Question: Im very new to javascript and still very much learning. I'm trying to change the text and image in a div based on a users selection from a dropdown.
I can get the image to change or the text to change but can not get both to change. If someone can point me in the right direction and tell me where am I going wrong in my code, it would be greatly appreciated. Code follows:
'''
function swapImage(){
var image = document.getElementById("imageToSwap");
var dropd = document.getElementById("swapImg");
image.src = dropd.value;
var model = document.getElementById("model");
var heading = document.getElementById("heading3");
var textGrey = document.getElementById("textGrey");
var textGrey2 = document.getElementById("textGrey2");
if(dropd.value == "images/1.jpg"){
model.innerHTML = "A4";
heading.innerHTML="This text matches A4 model";
textGrey.innerHTML="kjhkjh we ewf kjikjkj we";
textGrey2.innerHTML="hf efjkj efe edeeeeejm dff";
return false;
}
else if (dropd.value == "images/2.jpg"){
model.innerHTML = "A6";
heading.innerHTML ="This text matches A6 model";
textGrey.innerHTML ="xxx xxxxx xxxxx xxxx";
textGrey2.innerHTML="yy yyyy yyyy yy";
return false;
}
else if (dropd.value =="images/3.jpg"){
model.innerHTML = "A8";
heading.innerHTML ="This text matches the A8 model";
textGrey.innerHTML ="zzzz zzzzz";
textGrey2.innerHTML="pppp ppp pp p p";
return false;
}
}
'''
'''
<div id="carbox">
<h2 id="model" class="model">A6
<img id="imageToSwap" src="images/3.jpg" width="544" height="203" style="margin-left:275px; margin-top:-82px" />
</h2>
<div id="carbox-bottom">
<h3 id="heading3" class="heading3">Loren ipsum dolor sit ame</h3>
<p id="textGrey" class="textGrey">Coisteahi fwior he qvbsi dolo wetiuyy thuoi loren ipsum dolar </p>
<p id="textGrey2" class="textGrey2">Coisteahi fwior he qvbsi dolo</p>
</div>
</div>
<!--End carbox-->
'''
'''
<select id="swapImg" name="model" class="modelSelect" onchange="swapImage()" >
<option value="images/1.jpg">A4</option>
<option value="images/2.jpg" selected="selected">A6</option>
<option value="images/3.jpg">A8</option>
</select>
'''

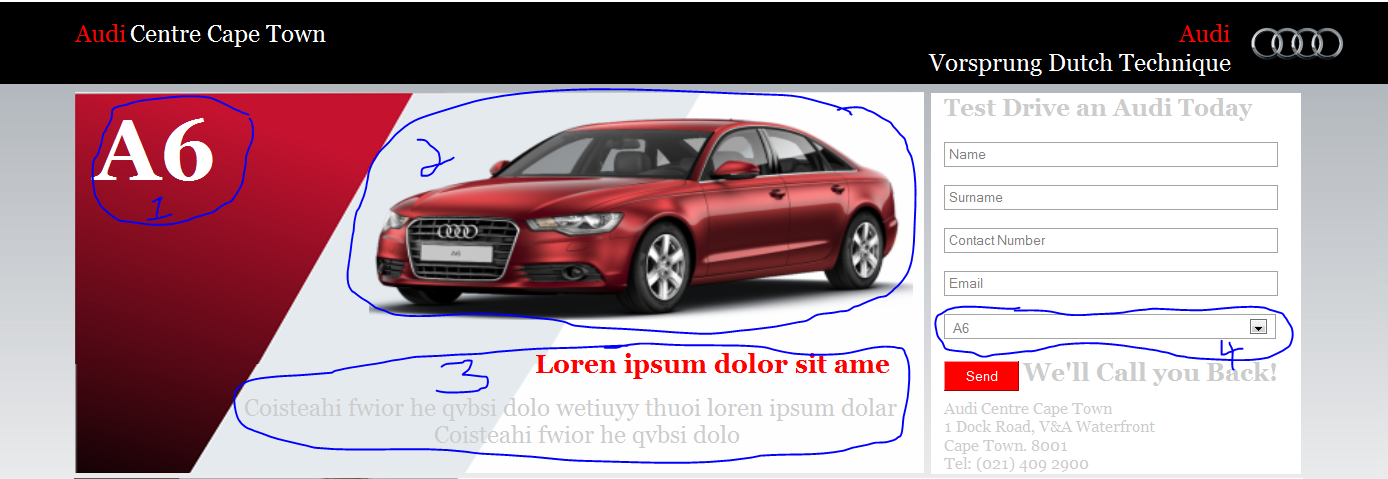
Answer: In your
'''
<h2 id="model" class="model">A6
<img id="imageToSwap" src="images/3.jpg" width="544" height="203" style="margin-left:275px; margin-top:-82px" />
</h2>
'''
The '' is the '<h2>'. So when you change the innerHTML of your '<h2>':
'''
var model = document.getElementById("model");
model.innerHTML = "A4";
'''
You lose the ''.
Fix: have the '<h2>' end earlier:
'''
<h2 id="model" class="model">A6</h2>
<img id="imageToSwap" src="images/3.jpg" width="544" height="203" style="margin-left:275px; margin-top:-82px" />
'''
<URL>